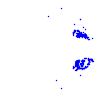
Particle: proton